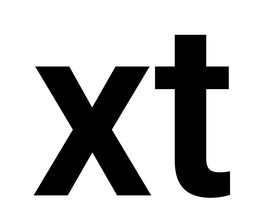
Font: Roboto_SemiBold